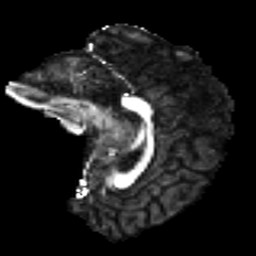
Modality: FA
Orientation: sagittal
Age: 22
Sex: male
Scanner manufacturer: ge
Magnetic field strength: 3 T
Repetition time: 7.8 s
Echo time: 0.0606 s